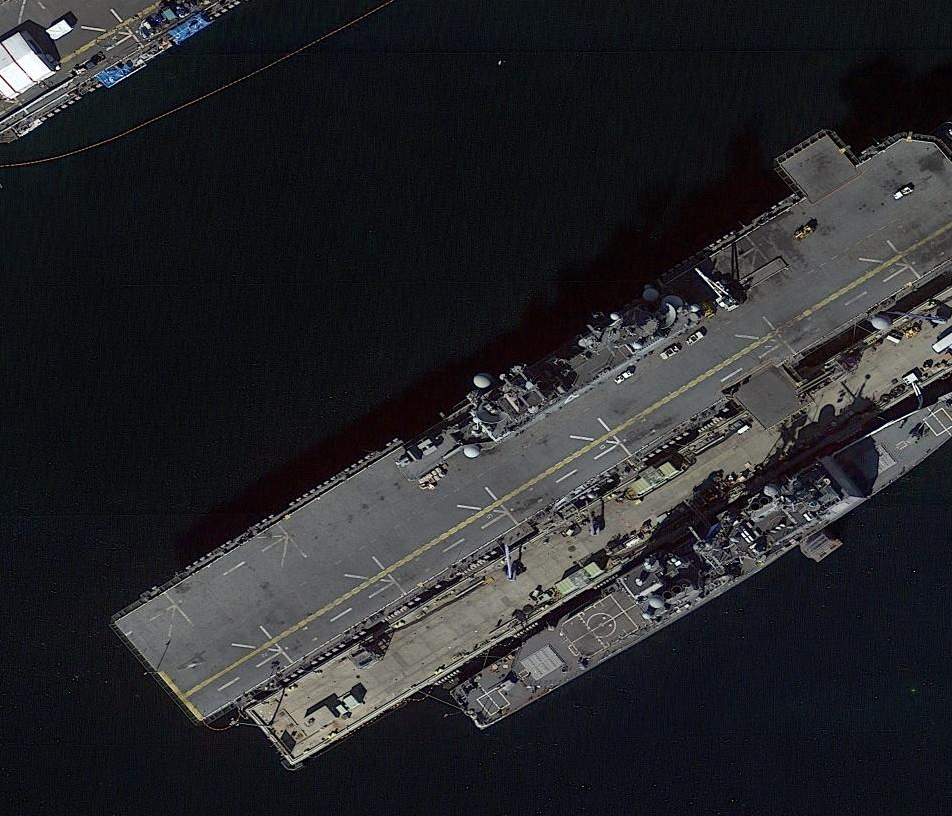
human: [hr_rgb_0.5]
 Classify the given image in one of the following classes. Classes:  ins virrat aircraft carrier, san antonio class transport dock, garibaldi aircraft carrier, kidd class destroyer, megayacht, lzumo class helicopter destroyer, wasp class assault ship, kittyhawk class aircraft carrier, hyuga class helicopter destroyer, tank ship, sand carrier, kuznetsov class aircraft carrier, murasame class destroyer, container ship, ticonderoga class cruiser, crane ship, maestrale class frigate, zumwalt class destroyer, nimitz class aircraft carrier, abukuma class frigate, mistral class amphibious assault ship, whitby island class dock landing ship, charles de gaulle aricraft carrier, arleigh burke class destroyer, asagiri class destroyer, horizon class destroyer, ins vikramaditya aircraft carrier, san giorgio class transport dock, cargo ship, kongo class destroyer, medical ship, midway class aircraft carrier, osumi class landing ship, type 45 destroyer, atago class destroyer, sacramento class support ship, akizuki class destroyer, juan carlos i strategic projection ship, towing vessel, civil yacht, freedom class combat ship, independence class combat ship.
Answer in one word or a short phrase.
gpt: Wasp class assault ship